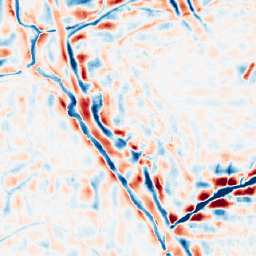
Category: wavelet
Decomposition family: wavelet_dwt
Decomposition parameters: wavelet: db4
level: 4
Upsampling method: nearest
Upsampling parameters: scale: 2
Upsampling scale: 2